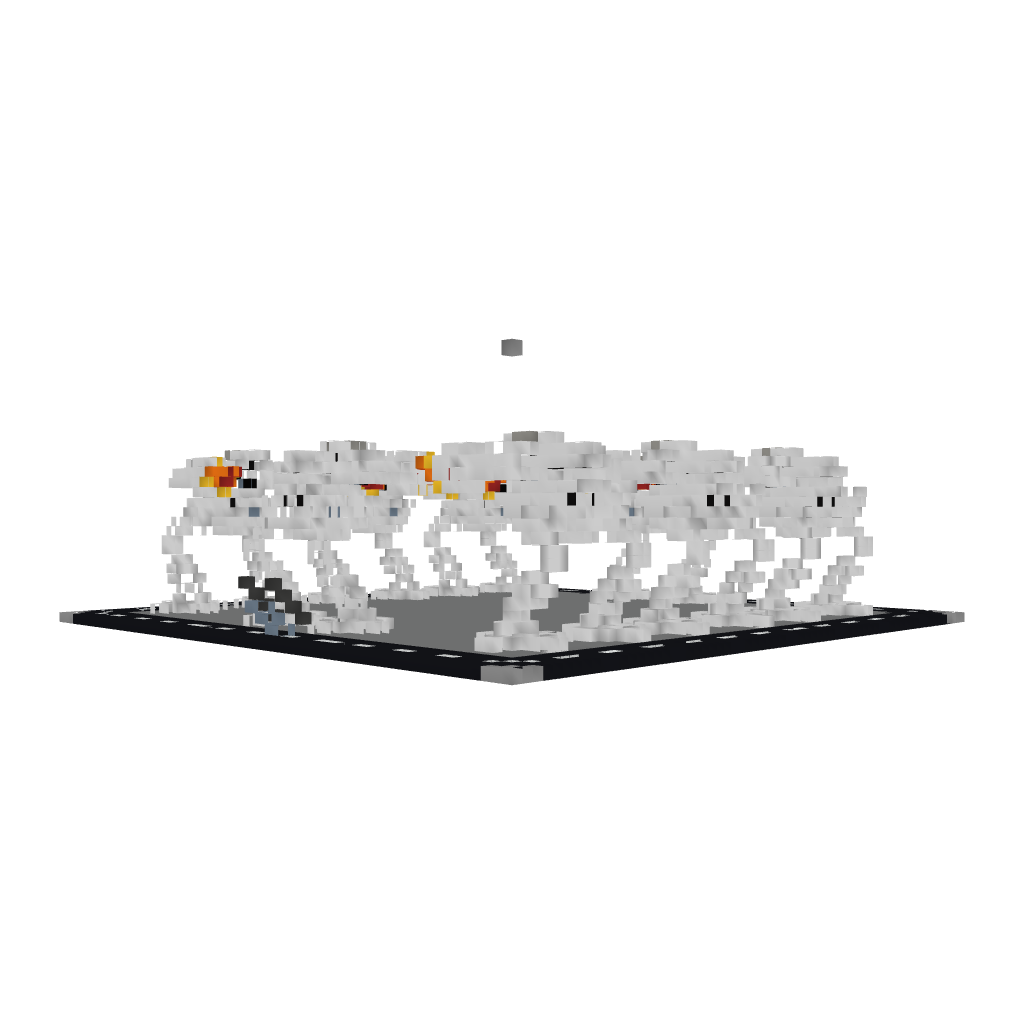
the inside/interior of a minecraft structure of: MechWarriors